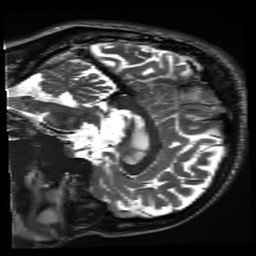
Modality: inplaneT2
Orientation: sagittal
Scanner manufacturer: siemens
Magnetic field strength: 3 T
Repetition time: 11 s
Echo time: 0.059 s